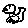
Label: bird